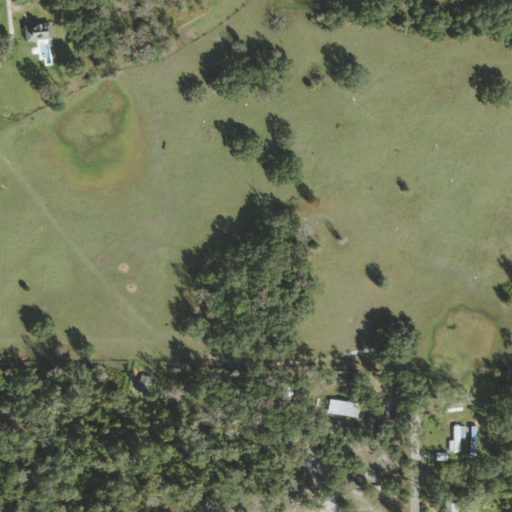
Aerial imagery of depression(s) in Florida named Devils Slack Tub containing pasture, woody wetlands, evergreen forest, herbaceous wetlands, open development, and grassland